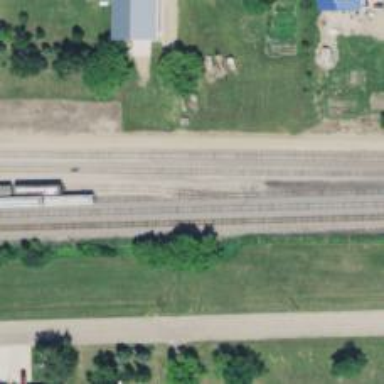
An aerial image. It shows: Railway yard used for servicing trains.